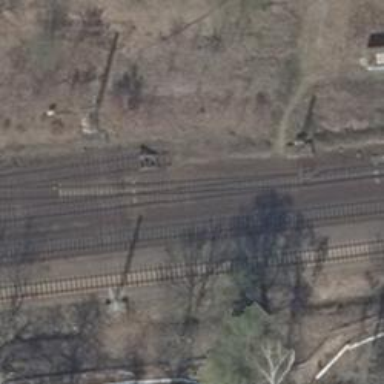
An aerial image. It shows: Railway yard used for servicing trains.